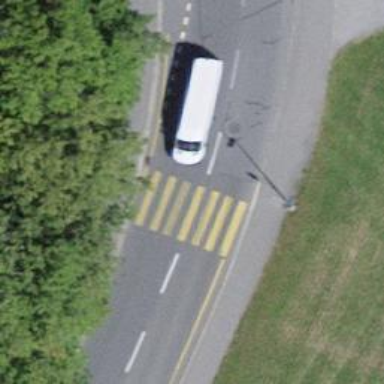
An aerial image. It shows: Uncontrolled zebra crossing with notable zebra markings.